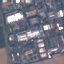
Label: Industrial